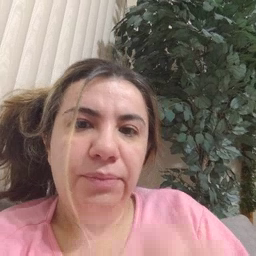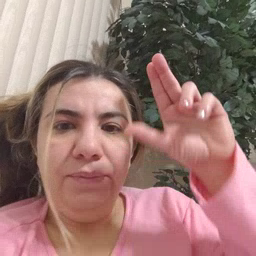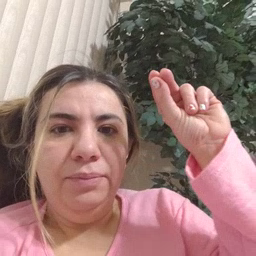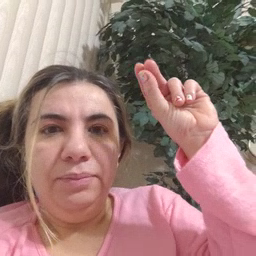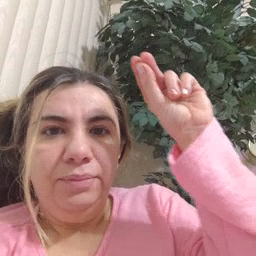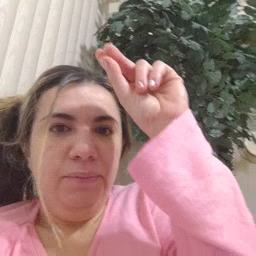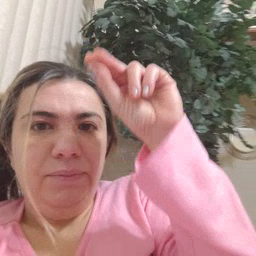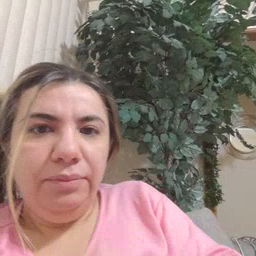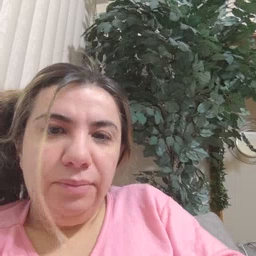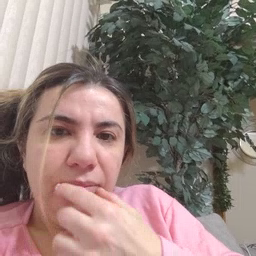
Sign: goose